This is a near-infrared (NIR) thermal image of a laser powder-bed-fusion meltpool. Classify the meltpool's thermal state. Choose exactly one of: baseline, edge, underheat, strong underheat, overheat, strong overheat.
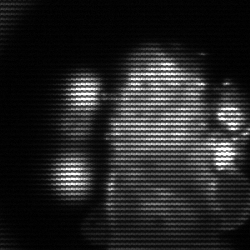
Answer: strong underheat